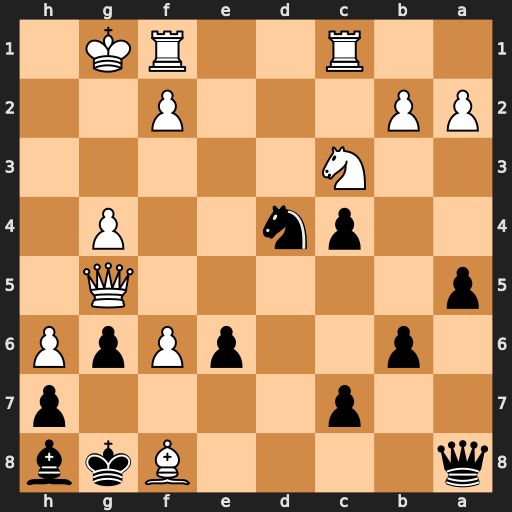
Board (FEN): q4Bkb/2p4p/1p2pPpP/p5Q1/2pn2P1/2N5/PP3P2/2R2RK1
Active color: b
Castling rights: -
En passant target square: -
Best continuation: Nf3+ Kh1 Nxg5+